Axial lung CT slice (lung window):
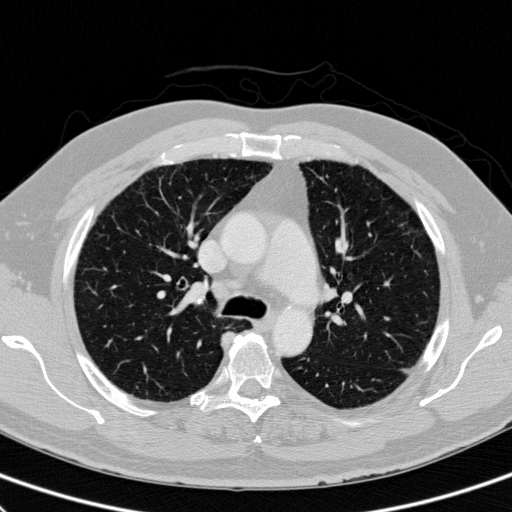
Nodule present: no